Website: crate-barrel
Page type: receipt
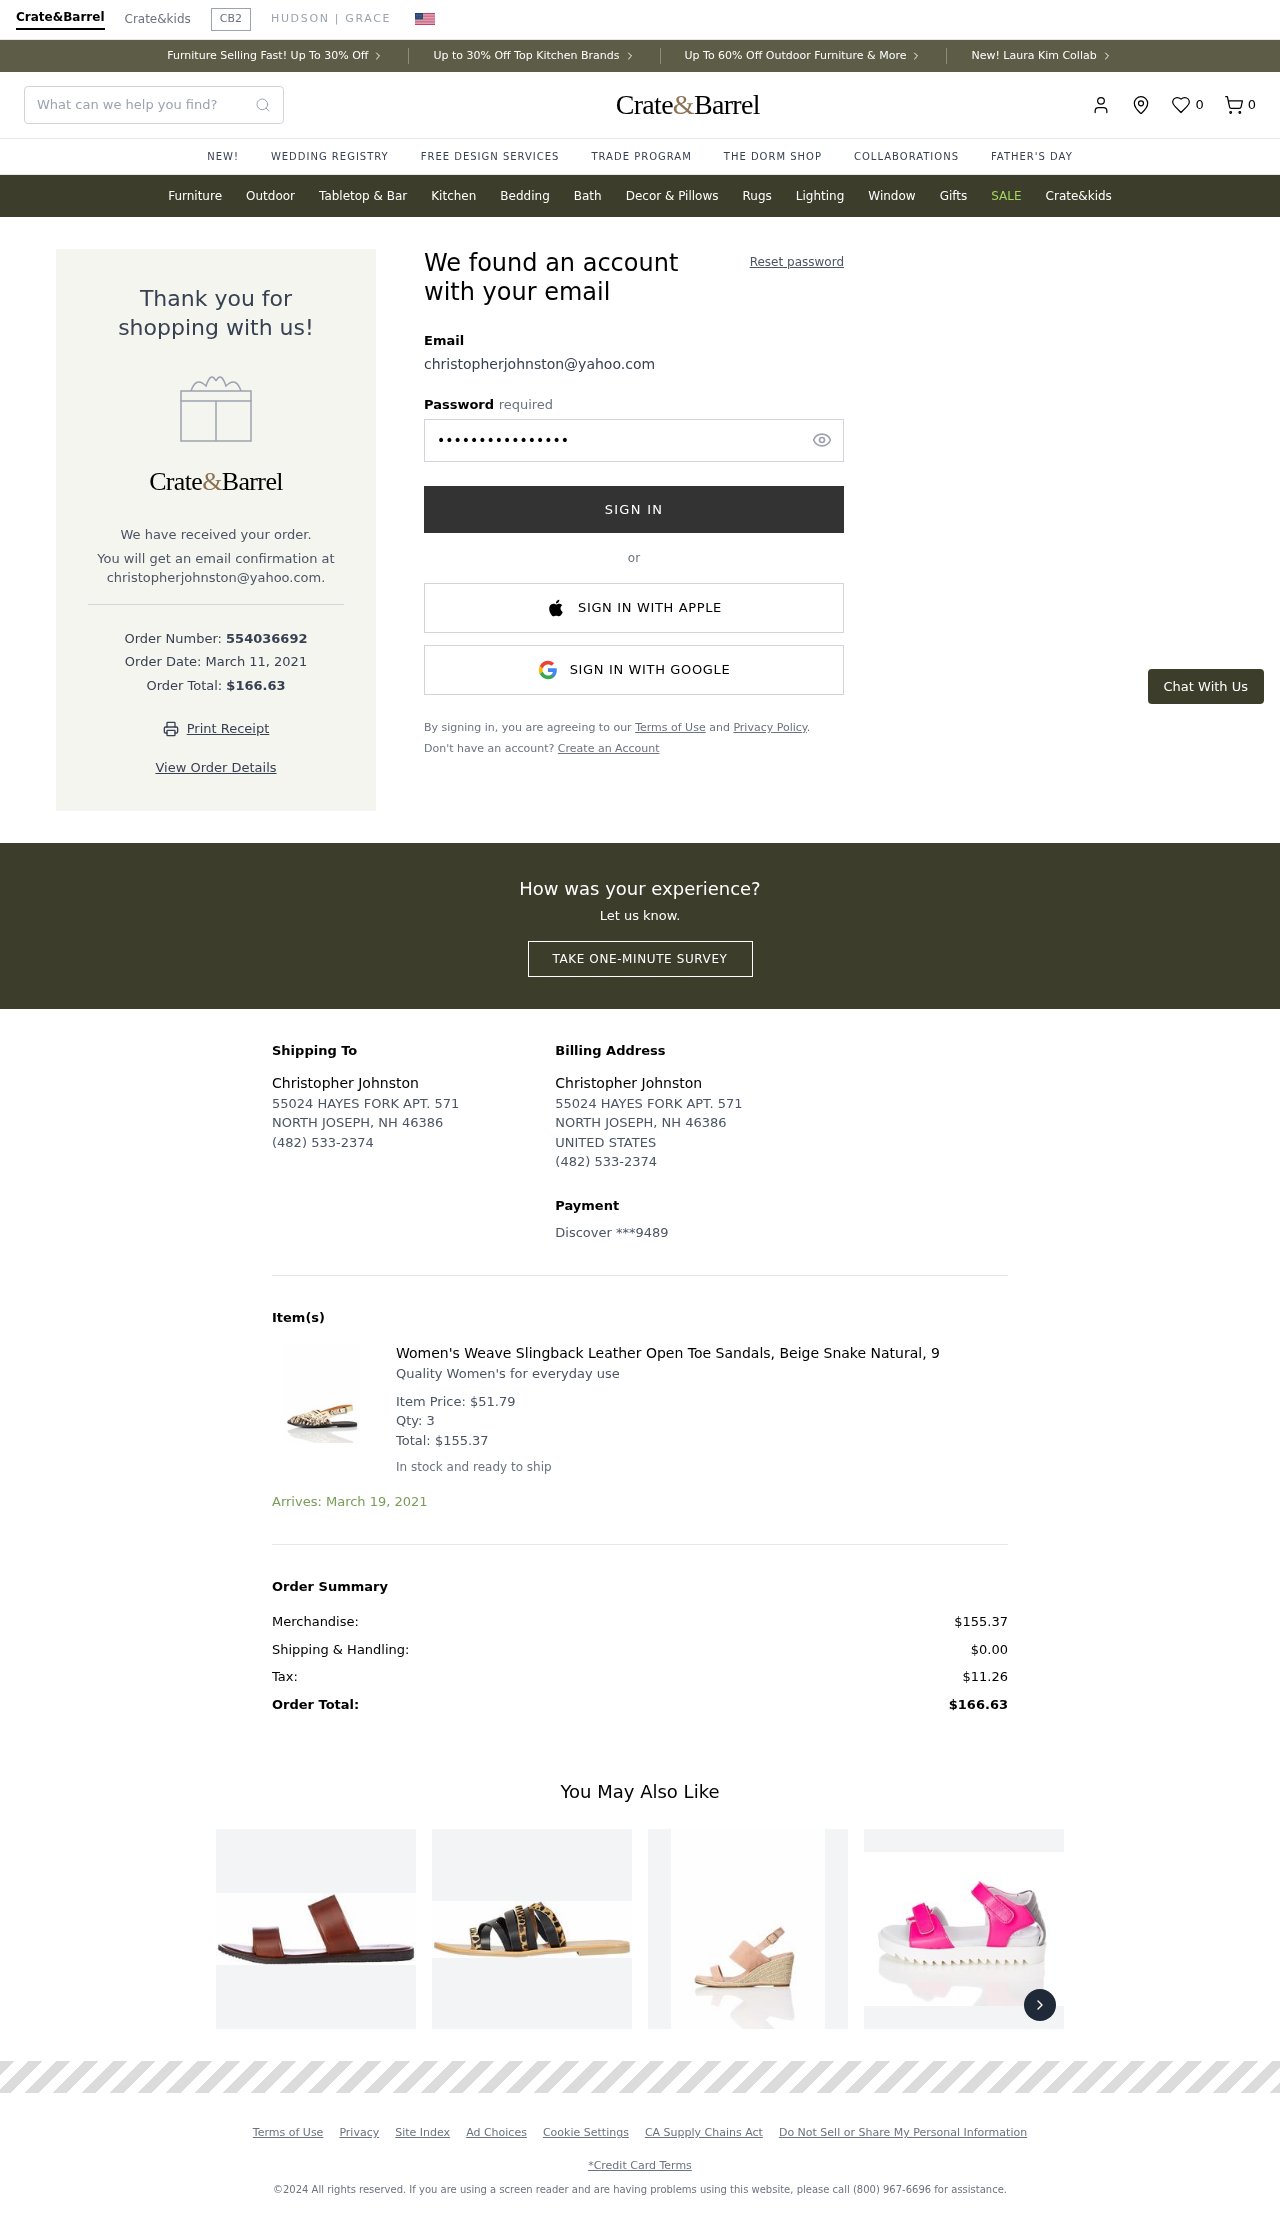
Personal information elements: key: PII_CARD_LAST4
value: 9489
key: PII_CARD_TYPE
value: Discover
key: PII_COUNTRY
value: UNITED STATES
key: PII_EMAIL
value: christopherjohnston@yahoo.com
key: PII_FULLNAME
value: Christopher Johnston
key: PII_STREET
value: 55024 HAYES FORK APT. 571
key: PII_EMAIL2
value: christopherjohnston@yahoo.com
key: PII_CITY_STATE_ZIP
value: NORTH JOSEPH, NH 46386
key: PII_PHONE
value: (482) 533-2374
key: PII_FULLNAME2
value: Christopher Johnston
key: PII_STREET2
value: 55024 HAYES FORK APT. 571
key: PII_POSTCODE
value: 46386
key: PII_STATE_ABBR
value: NH
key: PII_POSTCODE_FULL
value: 46386
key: PII_POSTCODE_NUMERIC
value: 46386
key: PII_PHONE2
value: (482) 533-2374
Product elements: key: PRODUCT1_DESC
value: Quality Women's for everyday use
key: PRODUCT1_NAME
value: Women's Weave Slingback Leather Open Toe Sandals, Beige Snake Natural, 9
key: PRODUCT1_PRICE
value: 51.79
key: PRODUCT1_QUANTITY
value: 3
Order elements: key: ORDER_NUM_ITEMS
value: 0
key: ORDER_ID
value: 554036692
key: ORDER_DATE
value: March 11, 2021
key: ORDER_TOTAL
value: $166.63
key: ORDER_ITEM_TOTAL
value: $155.37
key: ORDER_DELIVERY_DATE
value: Arrives: March 19, 2021
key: ORDER_SUBTOTAL
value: $155.37
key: ORDER_SHIPPING_COST
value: $0.00
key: ORDER_TAX
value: $11.26
Search elements: key: HEADER_SEARCH
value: What can we help you find?
Other elements: key: FAVORITES_COUNT
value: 0